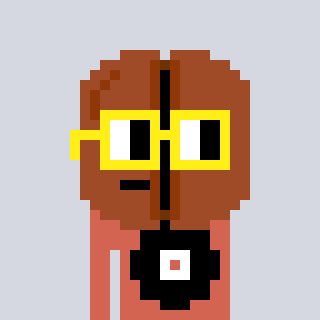
a pixel art character with square yellow glasses, a coffeebean-shaped head and a peachy-colored body on a cool background